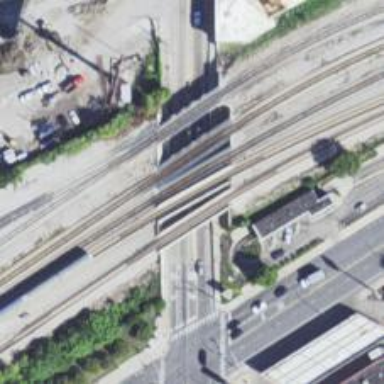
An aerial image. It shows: Bridge for electrified rail.